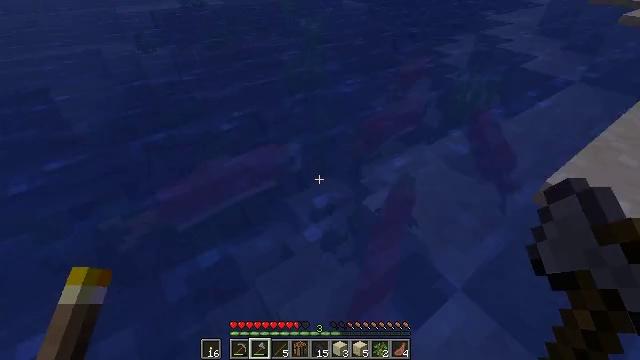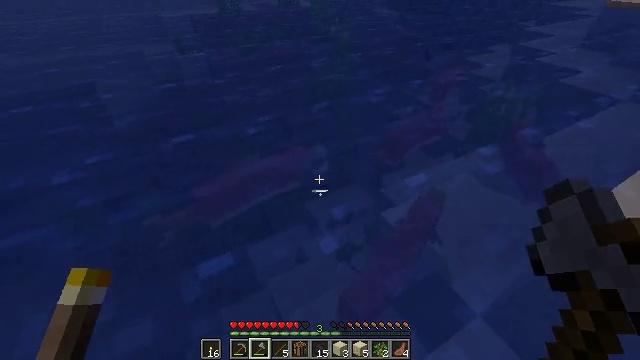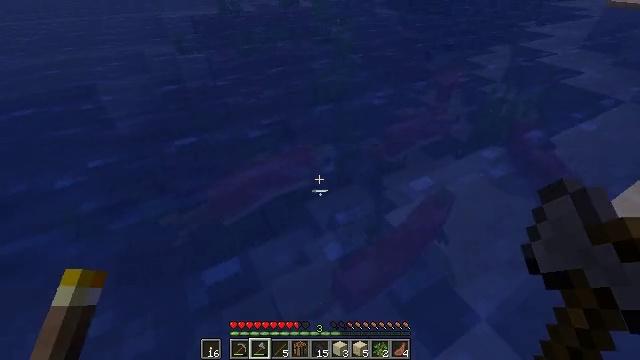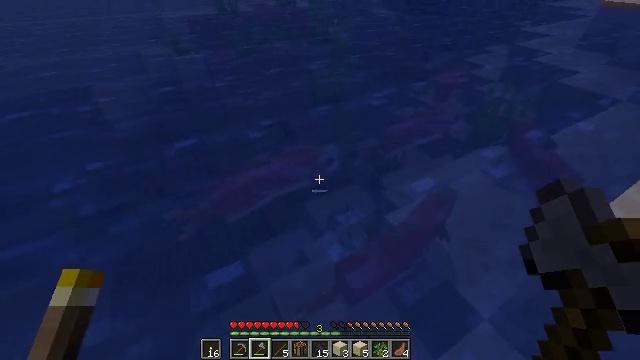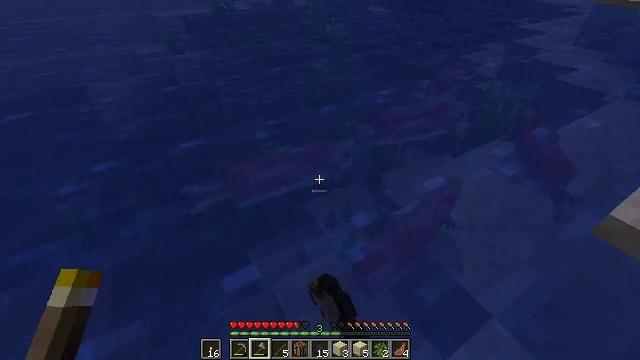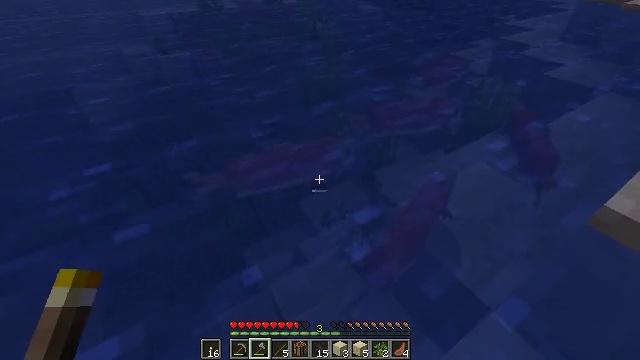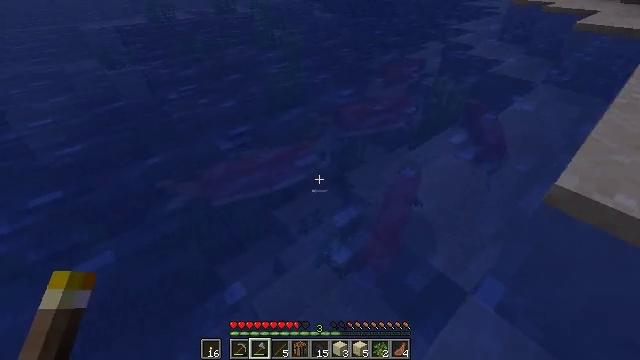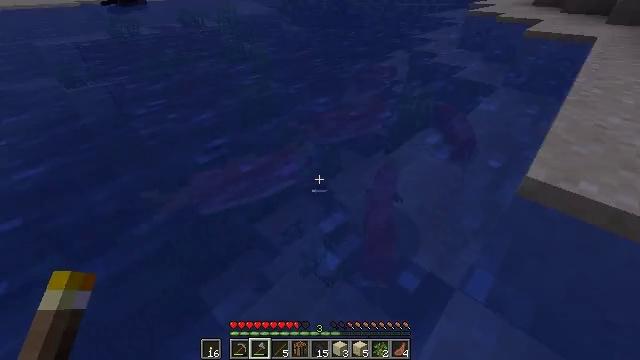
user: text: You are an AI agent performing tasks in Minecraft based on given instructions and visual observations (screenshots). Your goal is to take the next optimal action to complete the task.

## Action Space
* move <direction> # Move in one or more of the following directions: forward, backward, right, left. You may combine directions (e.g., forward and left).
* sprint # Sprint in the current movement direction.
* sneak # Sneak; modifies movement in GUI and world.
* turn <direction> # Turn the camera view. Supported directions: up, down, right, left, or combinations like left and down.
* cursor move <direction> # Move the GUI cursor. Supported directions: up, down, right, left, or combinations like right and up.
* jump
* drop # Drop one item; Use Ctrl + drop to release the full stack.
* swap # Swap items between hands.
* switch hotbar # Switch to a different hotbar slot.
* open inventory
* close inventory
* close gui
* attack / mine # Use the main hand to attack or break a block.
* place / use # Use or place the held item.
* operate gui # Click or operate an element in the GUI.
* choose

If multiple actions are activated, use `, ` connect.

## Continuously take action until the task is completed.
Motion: motion action
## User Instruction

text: Hunt fish.
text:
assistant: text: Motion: move left, turn left and up
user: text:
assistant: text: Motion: move left
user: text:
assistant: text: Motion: move left, attack / mine
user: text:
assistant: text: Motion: attack / mine
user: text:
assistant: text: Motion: turn right, attack / mine
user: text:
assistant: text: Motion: turn right and up
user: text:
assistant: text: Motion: turn right and up
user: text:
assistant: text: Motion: attack / mine